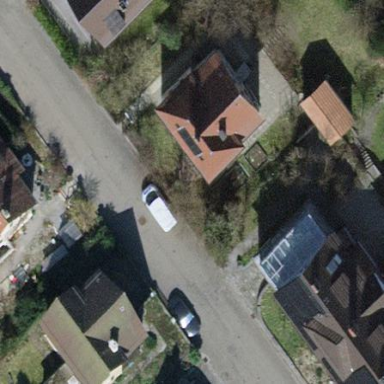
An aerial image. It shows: Building with tiled roof.